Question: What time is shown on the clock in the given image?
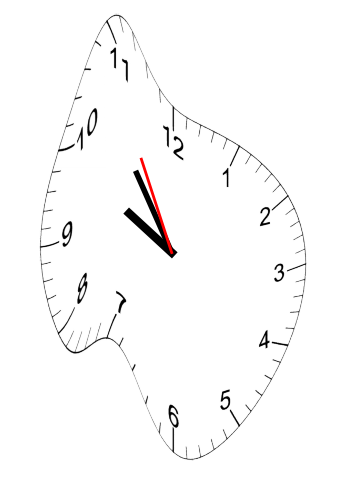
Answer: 09:53:55